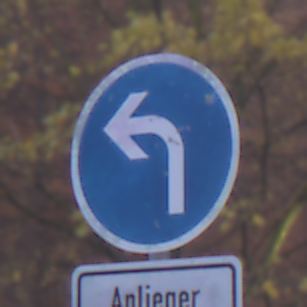
Verkehrszeichen: VorgeschriebeneFahrtrichtungLinks
Zusatzzeichen unten: PersonengruppenFrei2
Umgebung: Outdoor, Urban
Tageszeit: SunriseSunset
Wetter: Clear
Licht: Natural
Jahreszeit: NotSpecified
Kontrast: MediumContrast